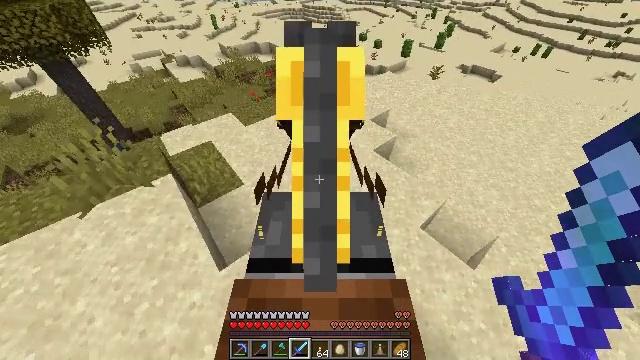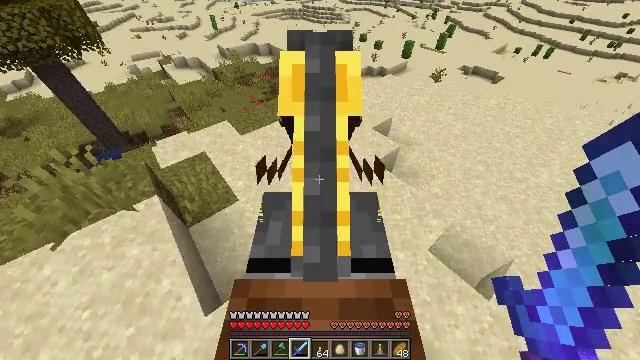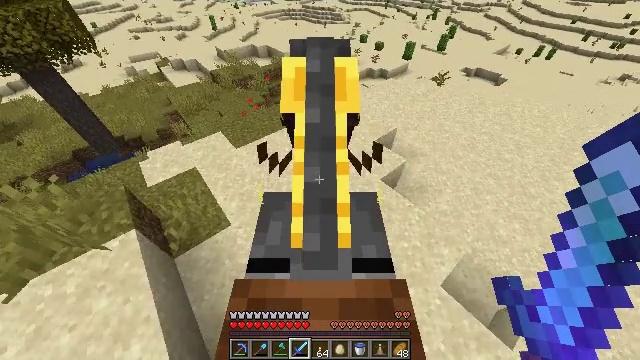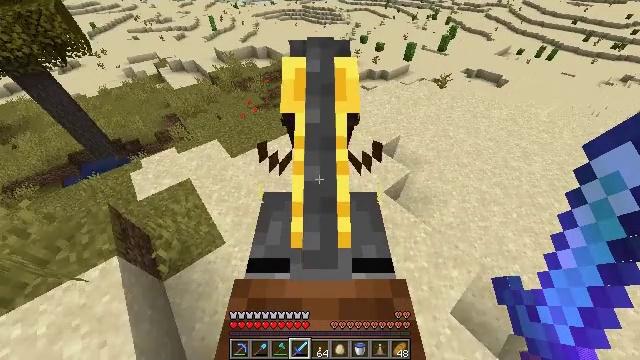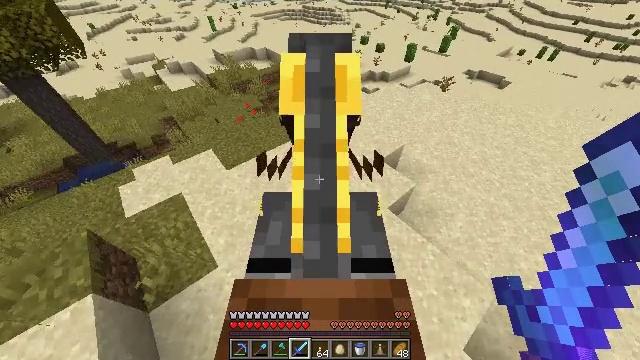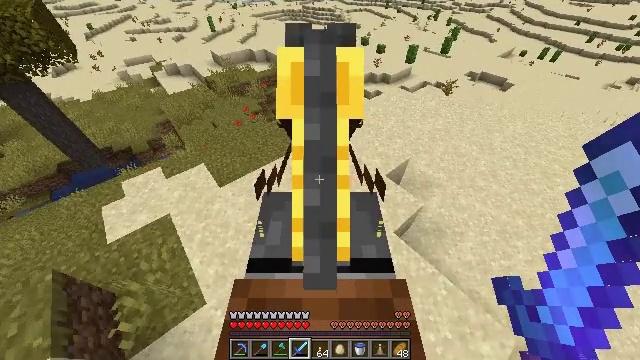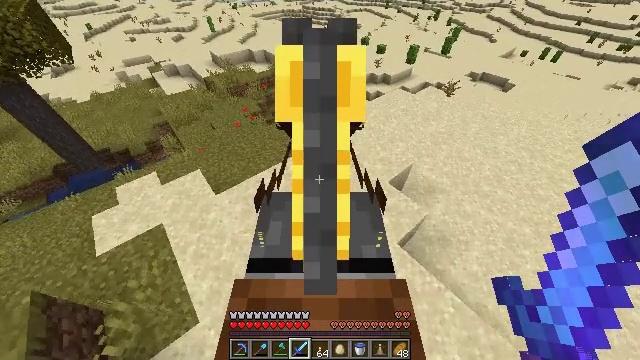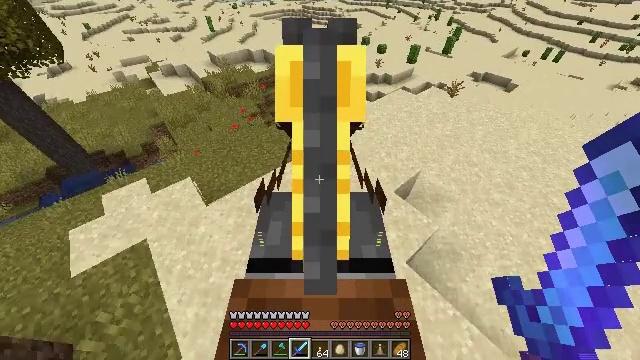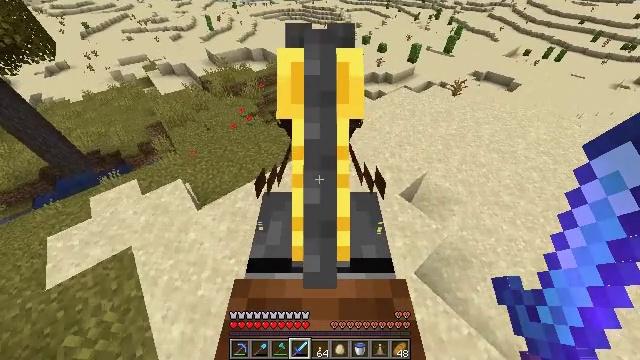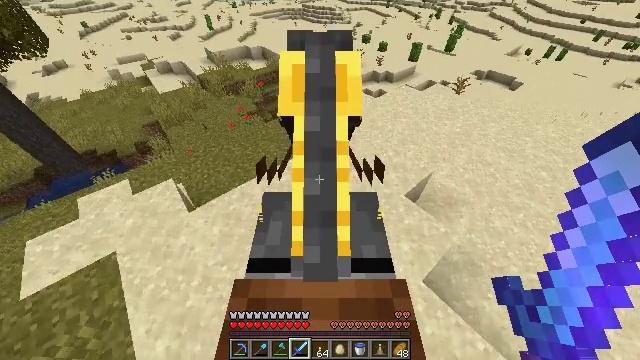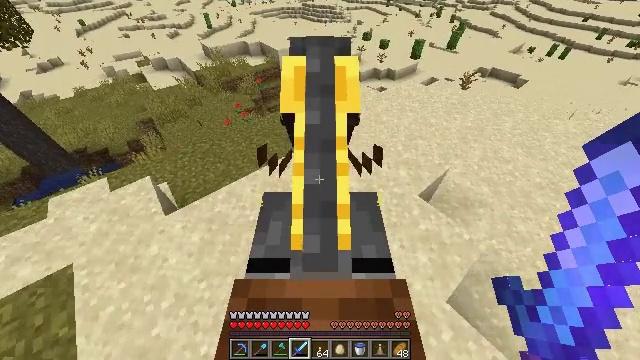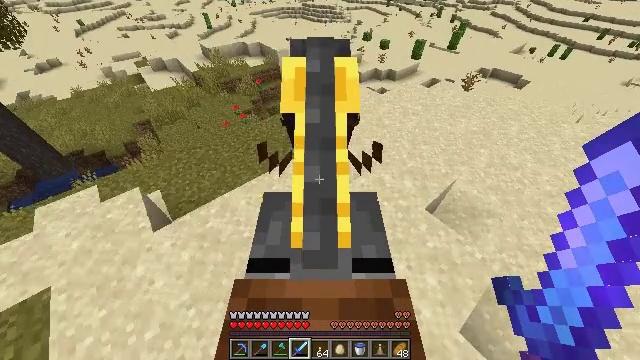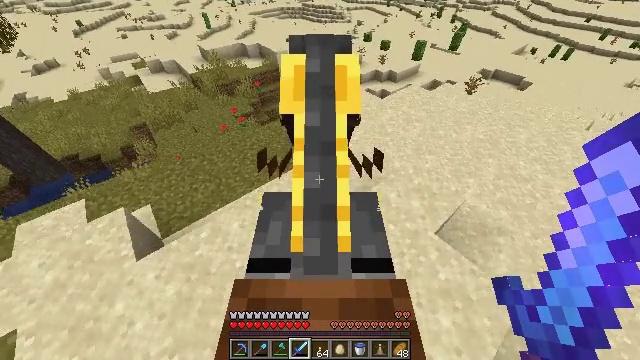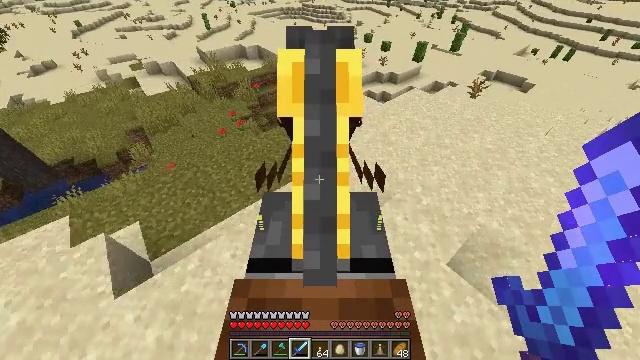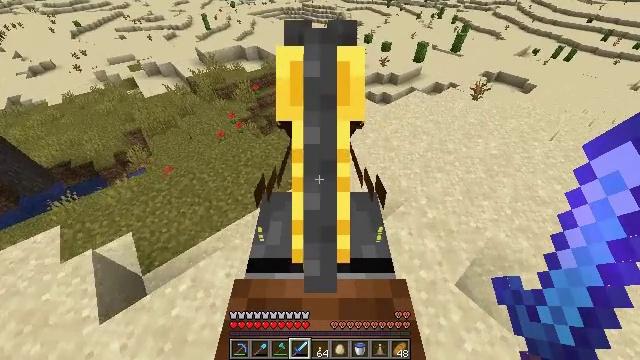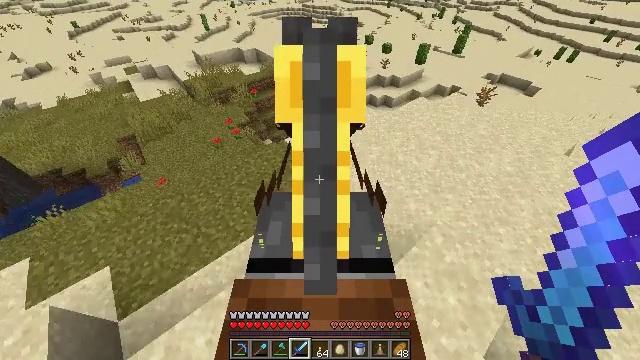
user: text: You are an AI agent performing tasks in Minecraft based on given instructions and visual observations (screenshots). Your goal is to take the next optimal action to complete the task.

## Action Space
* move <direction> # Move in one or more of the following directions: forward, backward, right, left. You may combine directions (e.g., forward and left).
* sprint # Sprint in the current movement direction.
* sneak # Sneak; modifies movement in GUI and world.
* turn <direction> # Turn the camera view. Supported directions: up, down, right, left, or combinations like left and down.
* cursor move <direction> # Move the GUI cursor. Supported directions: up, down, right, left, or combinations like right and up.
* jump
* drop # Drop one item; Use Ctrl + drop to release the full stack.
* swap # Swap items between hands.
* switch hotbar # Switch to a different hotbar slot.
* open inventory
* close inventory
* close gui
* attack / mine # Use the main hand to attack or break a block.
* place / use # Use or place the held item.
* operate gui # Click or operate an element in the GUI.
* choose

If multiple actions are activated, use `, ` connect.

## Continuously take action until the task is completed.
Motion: motion action
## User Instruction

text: Mine the sandstone block.
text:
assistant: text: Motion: move forward, sprint
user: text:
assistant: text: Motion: move forward, sprint
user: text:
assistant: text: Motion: move forward, sprint
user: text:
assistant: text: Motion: move forward, sprint
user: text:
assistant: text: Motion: move forward, sprint
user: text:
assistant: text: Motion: move forward, sprint
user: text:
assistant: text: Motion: move forward, sprint
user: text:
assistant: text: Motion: move forward, sprint
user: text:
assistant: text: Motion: move forward, sprint
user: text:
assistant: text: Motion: move forward, sprint
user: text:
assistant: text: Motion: move forward, sprint
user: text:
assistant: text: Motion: move forward, sprint
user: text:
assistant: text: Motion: move forward, sprint
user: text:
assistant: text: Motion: move forward, sprint
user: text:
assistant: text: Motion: move forward, sprint
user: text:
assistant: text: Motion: move forward, sprint
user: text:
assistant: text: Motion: move forward, sprint
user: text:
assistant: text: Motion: move forward, sprint
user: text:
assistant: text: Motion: move forward, sprint
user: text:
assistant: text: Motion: move forward, sprint
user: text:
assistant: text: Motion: move forward, sprint
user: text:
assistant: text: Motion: move forward, sprint
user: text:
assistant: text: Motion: move forward, sprint, turn left
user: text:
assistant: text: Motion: move forward, sprint, turn left and up
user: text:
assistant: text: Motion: move forward, sprint, turn left and up
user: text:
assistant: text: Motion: move forward, sprint, turn left and up
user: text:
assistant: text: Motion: move forward, sprint, turn left
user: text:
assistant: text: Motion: move forward, sprint
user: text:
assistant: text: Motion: move forward, sprint
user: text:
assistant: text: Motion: move forward, sprint